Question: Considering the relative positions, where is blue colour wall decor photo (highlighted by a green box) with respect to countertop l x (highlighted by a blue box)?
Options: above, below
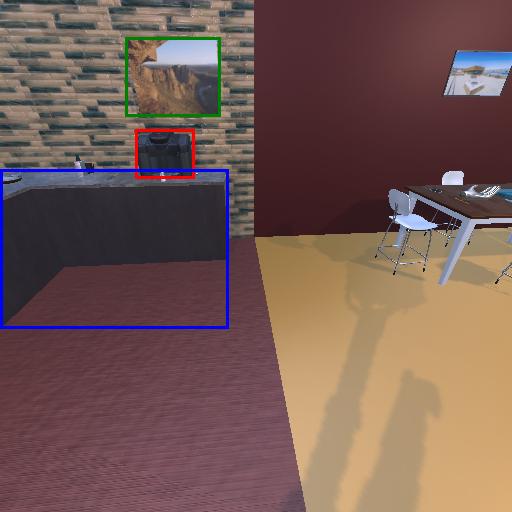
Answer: above